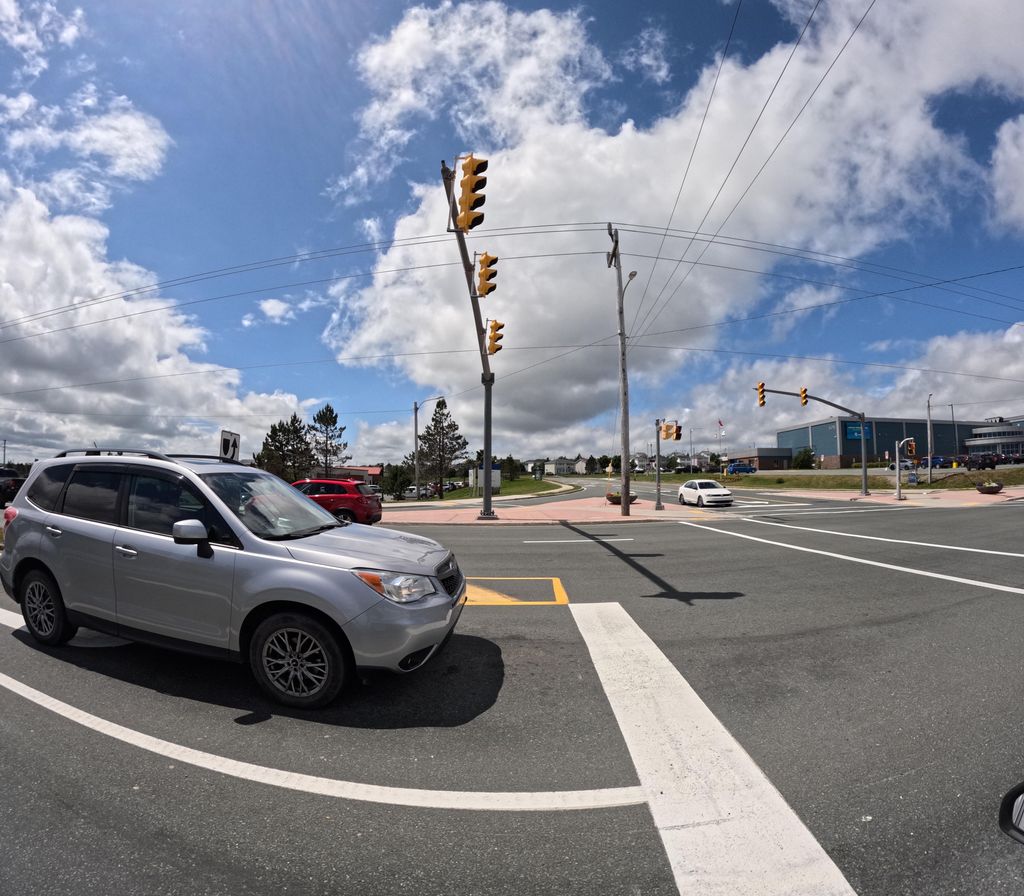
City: st_johns